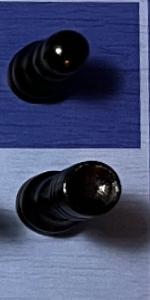
Label: Rook_Black